Field crop: maize
Growth stage: 2
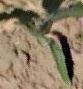
Species: maize